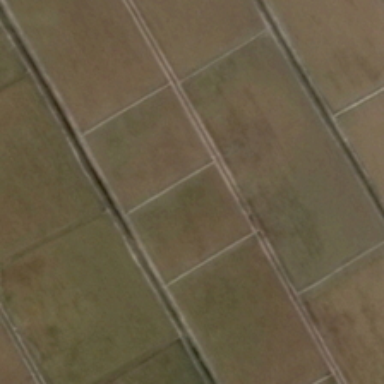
The little farm consists of grass and crops .